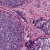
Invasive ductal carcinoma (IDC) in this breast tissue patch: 0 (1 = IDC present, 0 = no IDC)